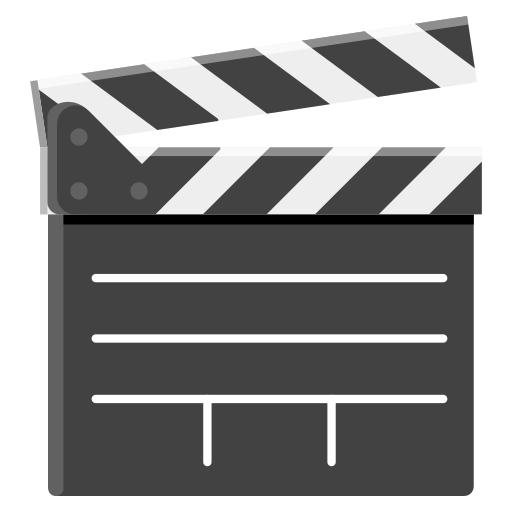
Emoji: 🎬